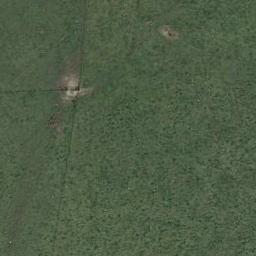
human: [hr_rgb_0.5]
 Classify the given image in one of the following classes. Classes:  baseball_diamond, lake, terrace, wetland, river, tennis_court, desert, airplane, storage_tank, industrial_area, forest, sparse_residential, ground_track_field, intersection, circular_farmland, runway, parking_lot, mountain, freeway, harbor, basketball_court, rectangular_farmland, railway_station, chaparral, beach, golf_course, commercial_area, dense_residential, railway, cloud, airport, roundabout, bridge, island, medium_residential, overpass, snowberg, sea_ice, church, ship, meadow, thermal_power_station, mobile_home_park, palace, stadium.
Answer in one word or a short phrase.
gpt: meadow